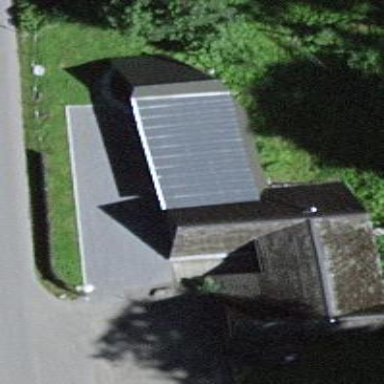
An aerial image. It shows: View of roof of building.